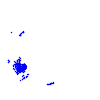
Particle: electron